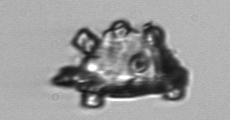
Label: Delphineis